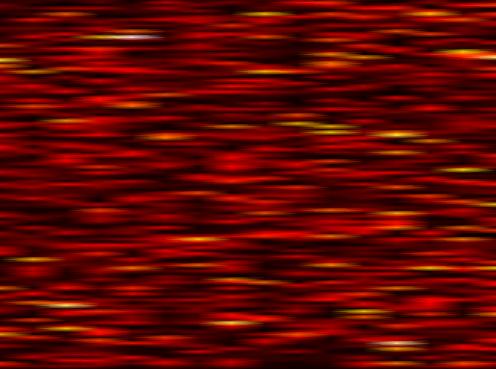
Label: WOLA